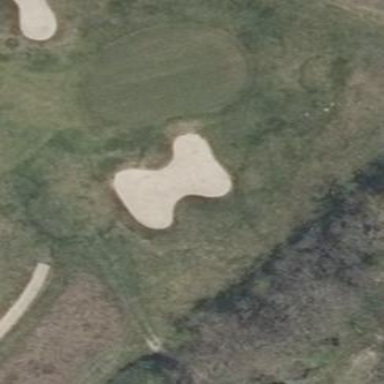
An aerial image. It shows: Golf bunker filled with natural sand.